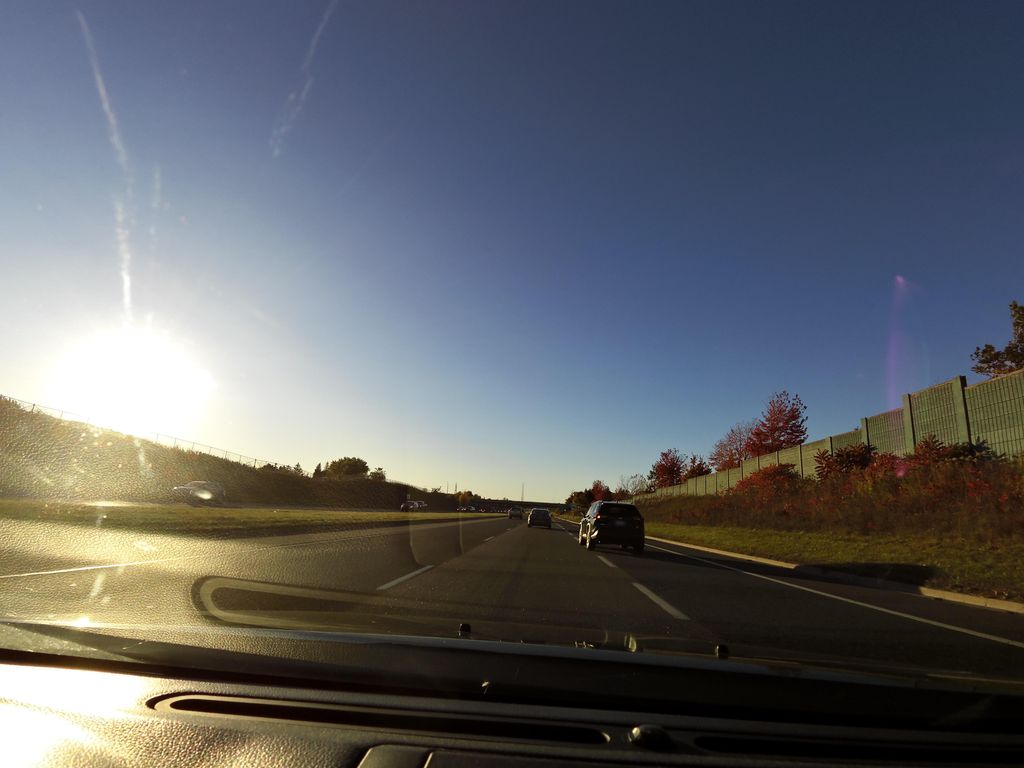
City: hamilton